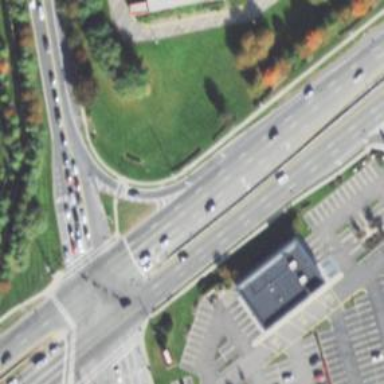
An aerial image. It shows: Secondary link road.